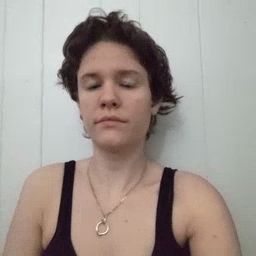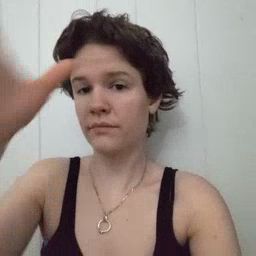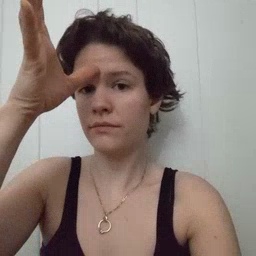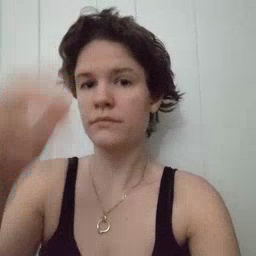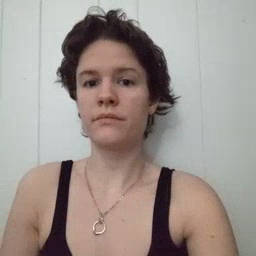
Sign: dad